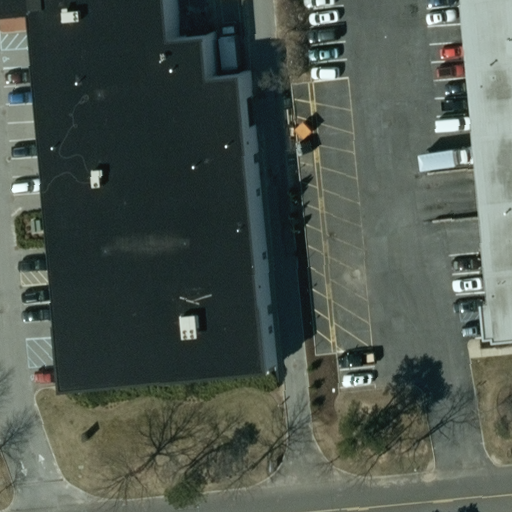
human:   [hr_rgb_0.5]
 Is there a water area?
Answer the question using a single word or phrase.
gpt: no

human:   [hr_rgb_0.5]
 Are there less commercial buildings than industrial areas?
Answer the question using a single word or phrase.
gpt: no

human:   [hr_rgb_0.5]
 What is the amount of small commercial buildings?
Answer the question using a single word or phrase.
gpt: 1

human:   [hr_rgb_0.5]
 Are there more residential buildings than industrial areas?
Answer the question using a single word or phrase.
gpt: no

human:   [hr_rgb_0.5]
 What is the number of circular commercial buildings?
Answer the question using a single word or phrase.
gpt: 0

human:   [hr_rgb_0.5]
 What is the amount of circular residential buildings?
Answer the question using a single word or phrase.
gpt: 0

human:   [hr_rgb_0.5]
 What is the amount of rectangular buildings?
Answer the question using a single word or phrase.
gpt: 2

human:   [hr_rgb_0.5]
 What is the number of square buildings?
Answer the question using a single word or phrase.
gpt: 0

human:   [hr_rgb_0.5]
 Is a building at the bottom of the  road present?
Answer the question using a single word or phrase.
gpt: no

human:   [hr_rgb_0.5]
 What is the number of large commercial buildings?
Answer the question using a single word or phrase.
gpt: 0

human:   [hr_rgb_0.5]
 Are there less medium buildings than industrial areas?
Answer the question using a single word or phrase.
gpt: no

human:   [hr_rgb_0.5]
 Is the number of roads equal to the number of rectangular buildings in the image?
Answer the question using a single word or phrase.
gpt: no

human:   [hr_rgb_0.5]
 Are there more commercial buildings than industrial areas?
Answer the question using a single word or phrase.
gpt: yes

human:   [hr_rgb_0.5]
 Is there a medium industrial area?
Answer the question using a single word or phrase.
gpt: no

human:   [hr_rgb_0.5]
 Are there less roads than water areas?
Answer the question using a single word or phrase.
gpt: no

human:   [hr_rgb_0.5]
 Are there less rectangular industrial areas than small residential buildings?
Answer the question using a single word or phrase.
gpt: no

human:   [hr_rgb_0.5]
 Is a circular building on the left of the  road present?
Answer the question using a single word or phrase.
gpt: no

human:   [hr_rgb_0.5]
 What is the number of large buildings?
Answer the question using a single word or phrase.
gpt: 0

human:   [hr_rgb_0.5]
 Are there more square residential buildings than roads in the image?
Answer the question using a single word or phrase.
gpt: no

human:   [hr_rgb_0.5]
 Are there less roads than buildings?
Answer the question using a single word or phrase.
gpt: yes

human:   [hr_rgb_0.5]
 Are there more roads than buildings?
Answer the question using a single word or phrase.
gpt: no

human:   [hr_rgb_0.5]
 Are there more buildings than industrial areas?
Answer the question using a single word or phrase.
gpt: yes

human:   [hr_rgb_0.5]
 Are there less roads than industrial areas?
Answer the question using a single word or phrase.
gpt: no

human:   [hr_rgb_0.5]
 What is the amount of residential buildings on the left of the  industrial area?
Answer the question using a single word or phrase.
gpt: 0

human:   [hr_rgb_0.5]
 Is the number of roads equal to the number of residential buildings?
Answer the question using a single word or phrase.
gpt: no

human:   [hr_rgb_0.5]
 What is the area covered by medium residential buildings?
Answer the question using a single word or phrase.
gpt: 0m2

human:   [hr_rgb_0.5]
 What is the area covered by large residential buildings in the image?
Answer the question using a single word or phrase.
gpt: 0m2

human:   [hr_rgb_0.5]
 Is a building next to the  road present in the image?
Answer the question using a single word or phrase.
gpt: yes

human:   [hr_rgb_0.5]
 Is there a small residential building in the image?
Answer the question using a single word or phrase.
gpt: no

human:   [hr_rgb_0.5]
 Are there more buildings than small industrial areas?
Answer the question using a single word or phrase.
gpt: yes

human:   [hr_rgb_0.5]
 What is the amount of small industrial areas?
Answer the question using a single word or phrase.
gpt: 0

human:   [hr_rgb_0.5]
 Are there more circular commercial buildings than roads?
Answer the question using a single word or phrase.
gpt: no

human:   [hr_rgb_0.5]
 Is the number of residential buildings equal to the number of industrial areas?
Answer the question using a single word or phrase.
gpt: no

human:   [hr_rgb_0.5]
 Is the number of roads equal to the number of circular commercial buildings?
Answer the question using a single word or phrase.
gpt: no

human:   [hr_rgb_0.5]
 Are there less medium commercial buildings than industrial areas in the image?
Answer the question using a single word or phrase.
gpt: no

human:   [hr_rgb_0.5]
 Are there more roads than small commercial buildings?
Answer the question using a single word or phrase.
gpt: no